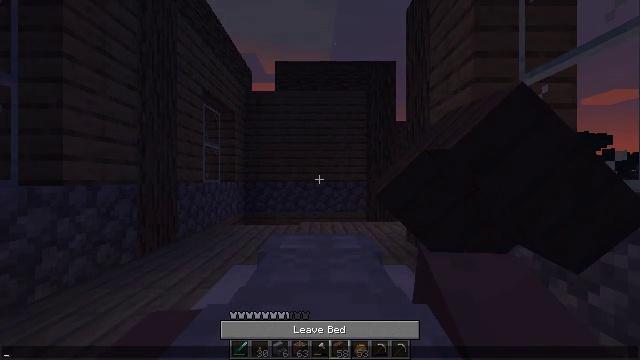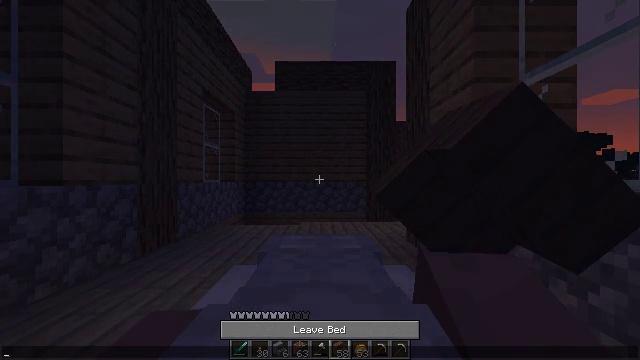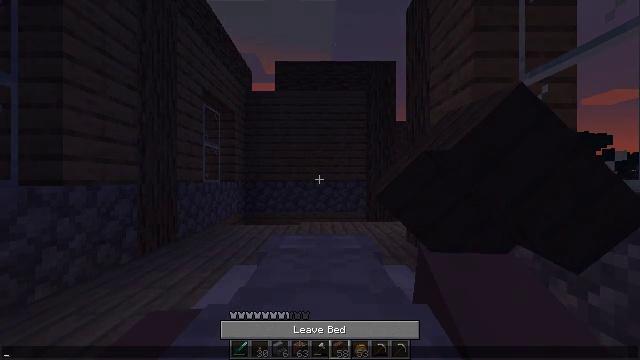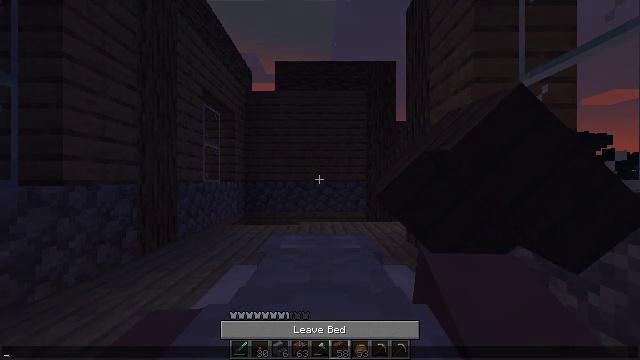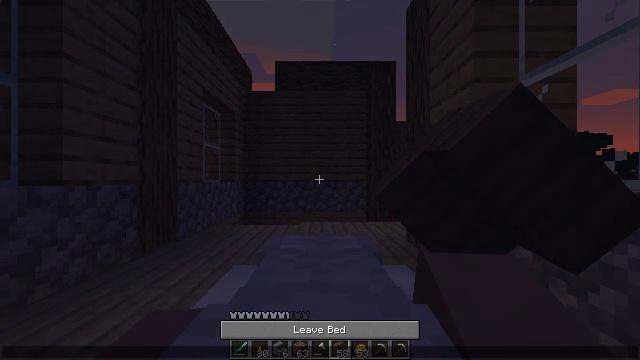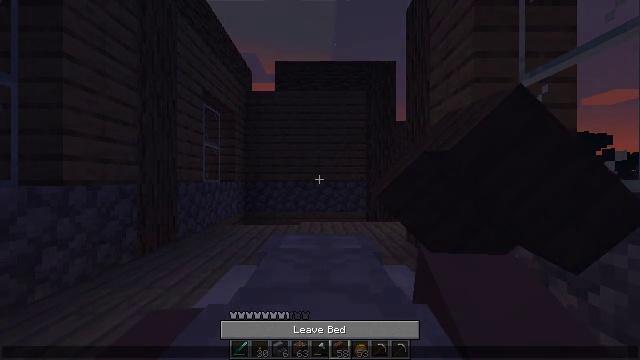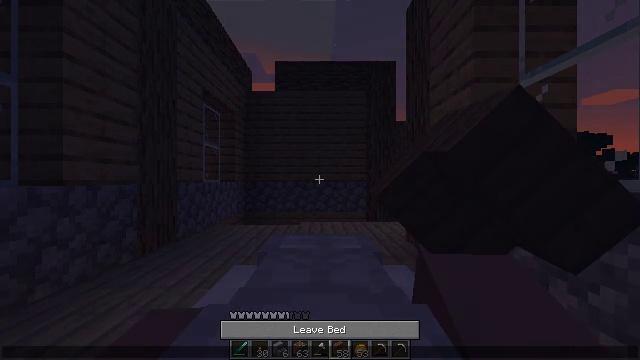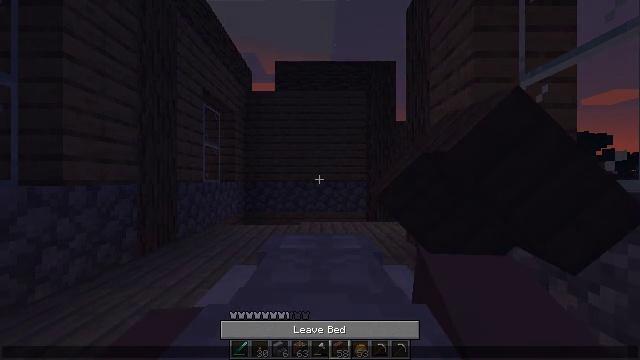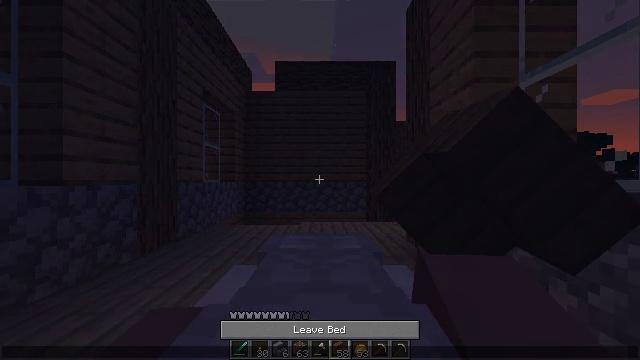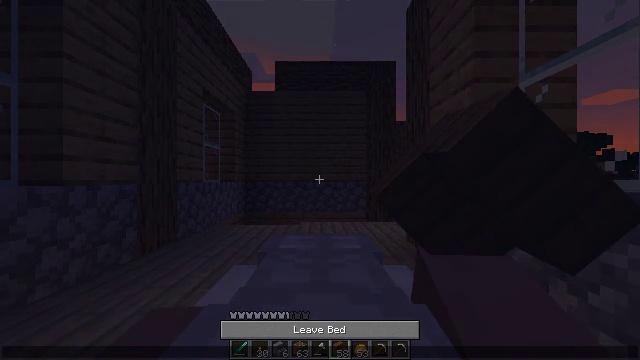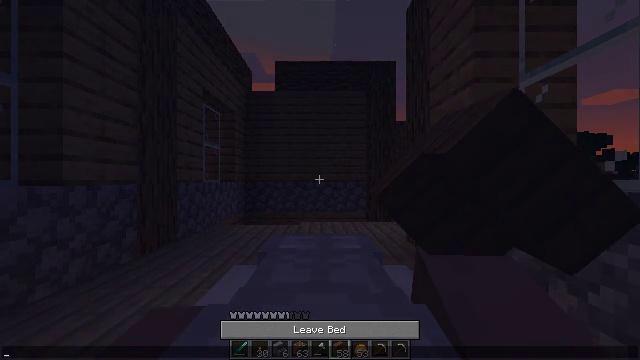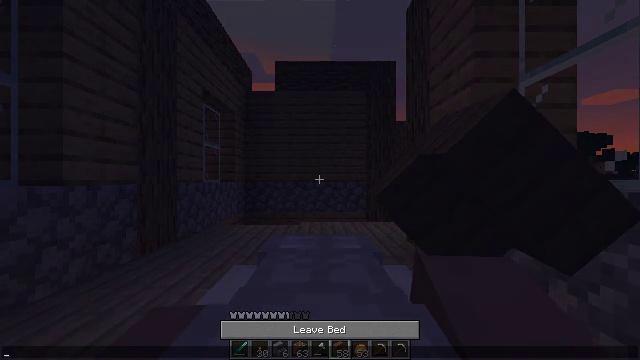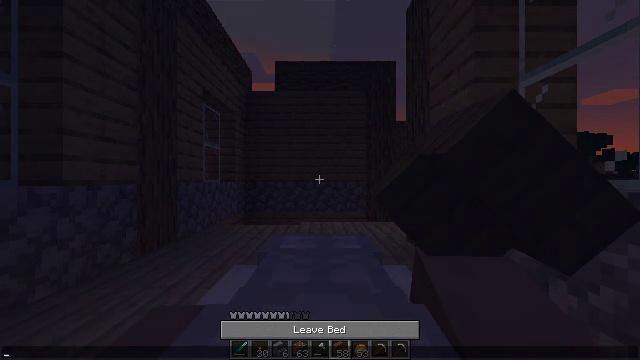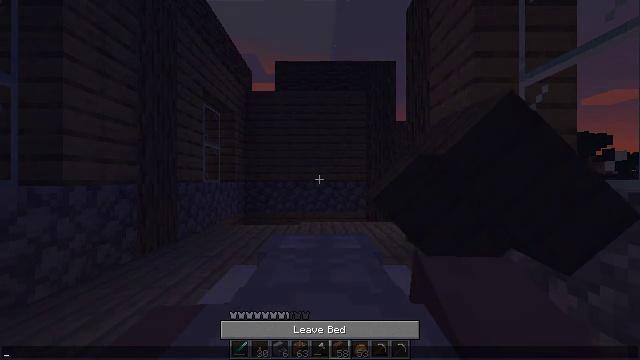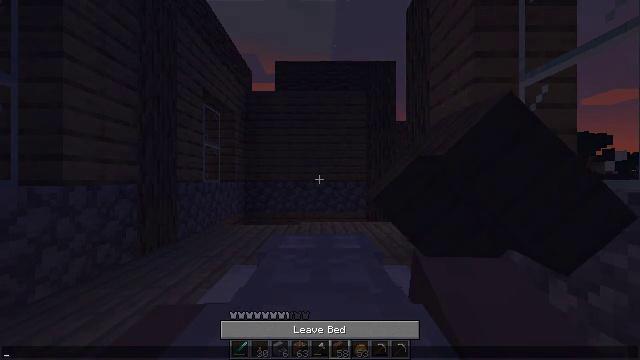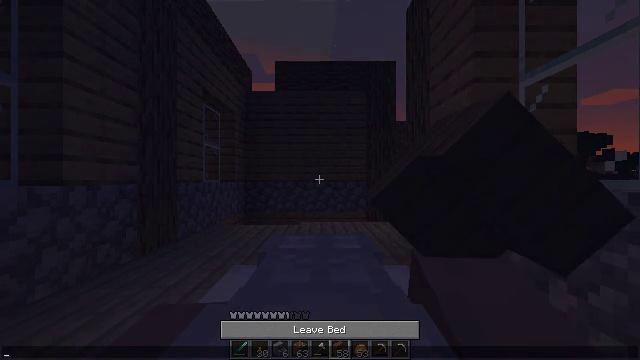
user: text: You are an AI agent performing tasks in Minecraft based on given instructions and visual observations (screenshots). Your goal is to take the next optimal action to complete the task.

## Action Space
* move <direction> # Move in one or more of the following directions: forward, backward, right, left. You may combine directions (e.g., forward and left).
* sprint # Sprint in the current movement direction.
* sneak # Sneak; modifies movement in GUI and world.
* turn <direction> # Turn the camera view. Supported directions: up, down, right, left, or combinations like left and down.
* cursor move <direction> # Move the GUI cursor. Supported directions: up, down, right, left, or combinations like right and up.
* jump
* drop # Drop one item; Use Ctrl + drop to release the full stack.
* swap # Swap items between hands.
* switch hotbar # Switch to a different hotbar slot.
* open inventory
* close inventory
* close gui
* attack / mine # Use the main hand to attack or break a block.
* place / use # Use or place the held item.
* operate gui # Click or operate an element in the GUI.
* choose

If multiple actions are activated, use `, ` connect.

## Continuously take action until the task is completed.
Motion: motion action
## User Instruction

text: Craft a stone.
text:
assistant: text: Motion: no_op
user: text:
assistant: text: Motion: no_op
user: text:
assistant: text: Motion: no_op
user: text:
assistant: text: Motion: no_op
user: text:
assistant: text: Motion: no_op
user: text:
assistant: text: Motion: no_op
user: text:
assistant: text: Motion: no_op
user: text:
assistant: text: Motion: no_op
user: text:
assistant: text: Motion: no_op
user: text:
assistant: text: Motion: no_op
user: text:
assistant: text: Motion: no_op
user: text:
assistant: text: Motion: no_op
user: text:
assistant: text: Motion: no_op
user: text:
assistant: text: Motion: no_op
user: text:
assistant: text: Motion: no_op
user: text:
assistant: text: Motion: no_op
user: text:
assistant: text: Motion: no_op
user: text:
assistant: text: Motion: no_op
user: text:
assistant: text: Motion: no_op
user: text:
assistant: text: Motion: no_op
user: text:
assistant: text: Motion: no_op
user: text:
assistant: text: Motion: no_op
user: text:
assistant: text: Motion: no_op
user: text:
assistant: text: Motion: no_op
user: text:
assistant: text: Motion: no_op
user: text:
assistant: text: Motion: no_op
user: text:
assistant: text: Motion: no_op
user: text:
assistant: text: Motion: no_op
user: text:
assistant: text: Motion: no_op
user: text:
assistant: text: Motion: no_op